Aerial crown-view tile of a tropical tree (Barro Colorado Island, Panama), acquired 20250818:
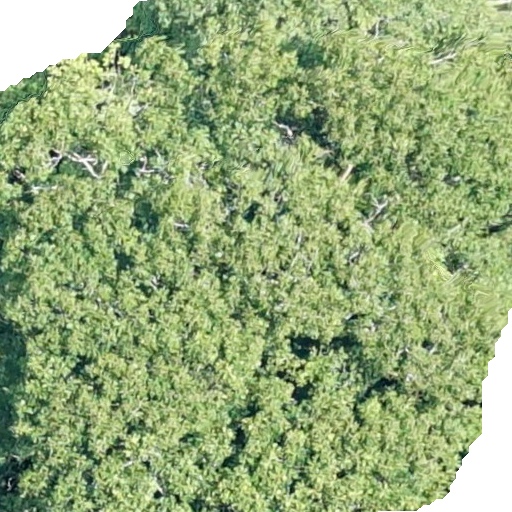
Species: Dipteryx oleifera
GBIF accepted scientific name: Dipteryx oleifera
Crown area: 464.285 m²